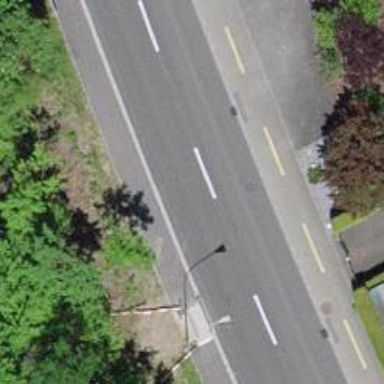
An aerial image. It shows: Secondary road with paved surface.